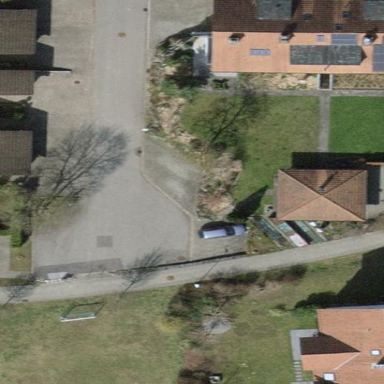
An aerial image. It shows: Street side parking area.